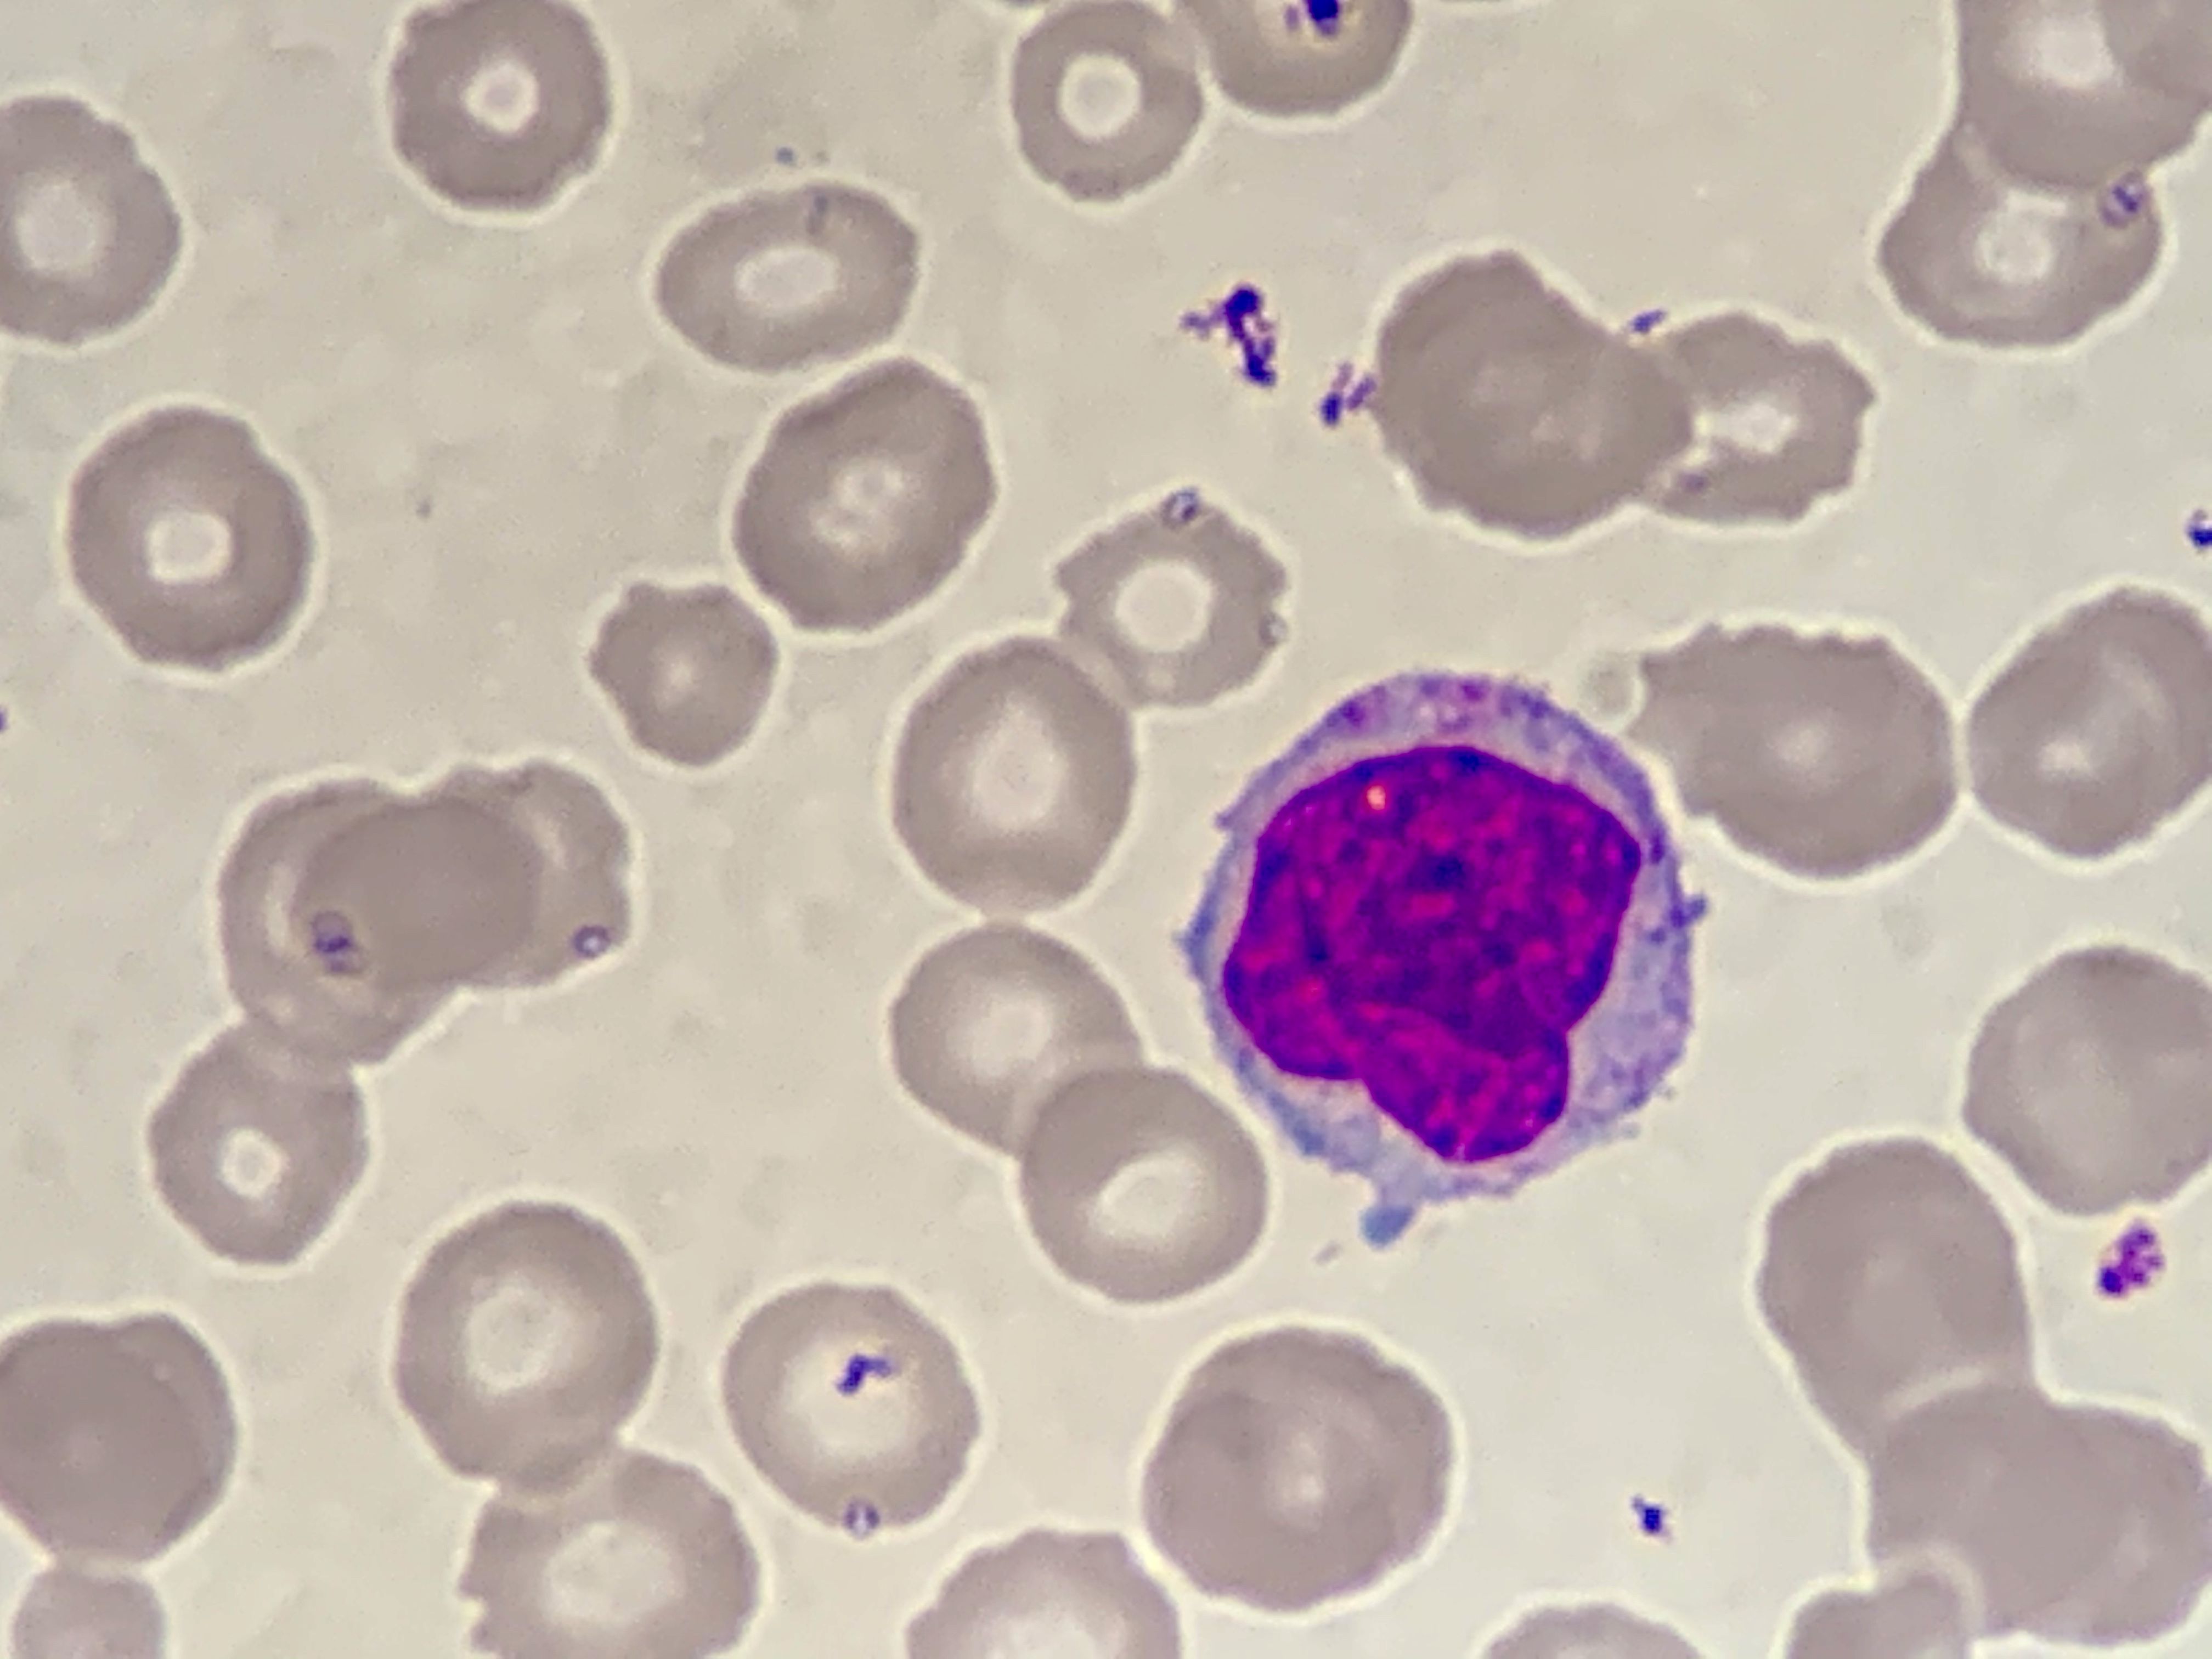
Cell type: MONOCYTES